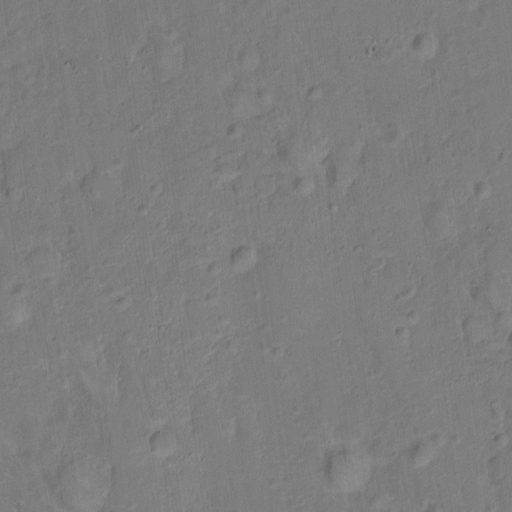
Classes present: Background